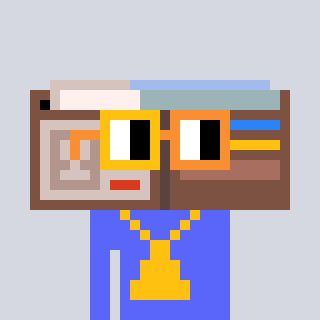
a pixel art character with square yellow and orange glasses, a wallet-shaped head and a purple-colored body on a cool background